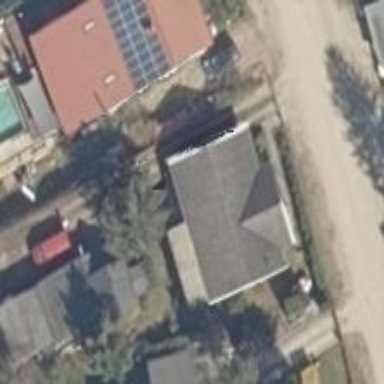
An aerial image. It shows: Detached building.